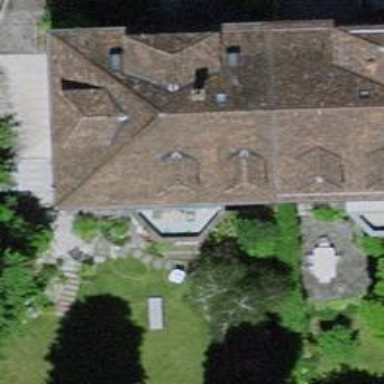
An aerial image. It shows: Hipped roof on residential building.